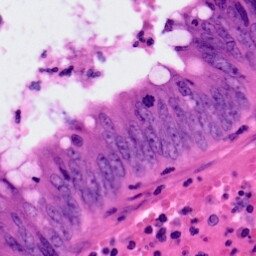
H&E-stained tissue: Colon